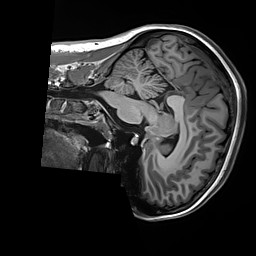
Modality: T1w
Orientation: sagittal
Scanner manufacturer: siemens
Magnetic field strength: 3 T
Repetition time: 2.5 s
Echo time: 0.00299 s